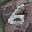
Label: 6